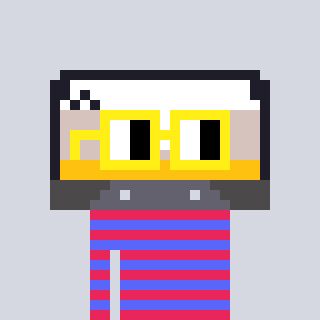
a pixel art character with square yellow glasses, a cassette tape-shaped head and a purple-colored body on a cool background